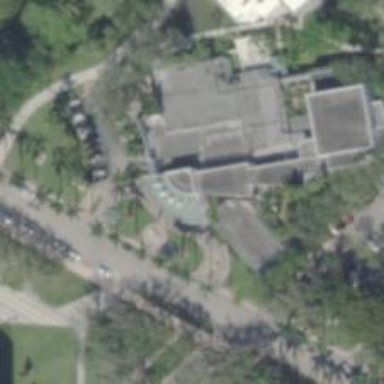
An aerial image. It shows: Arts centre.